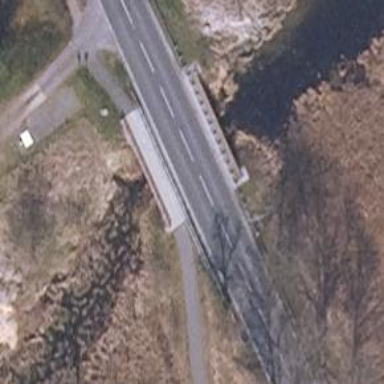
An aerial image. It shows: Path over bridge with asphalt surface.